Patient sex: F
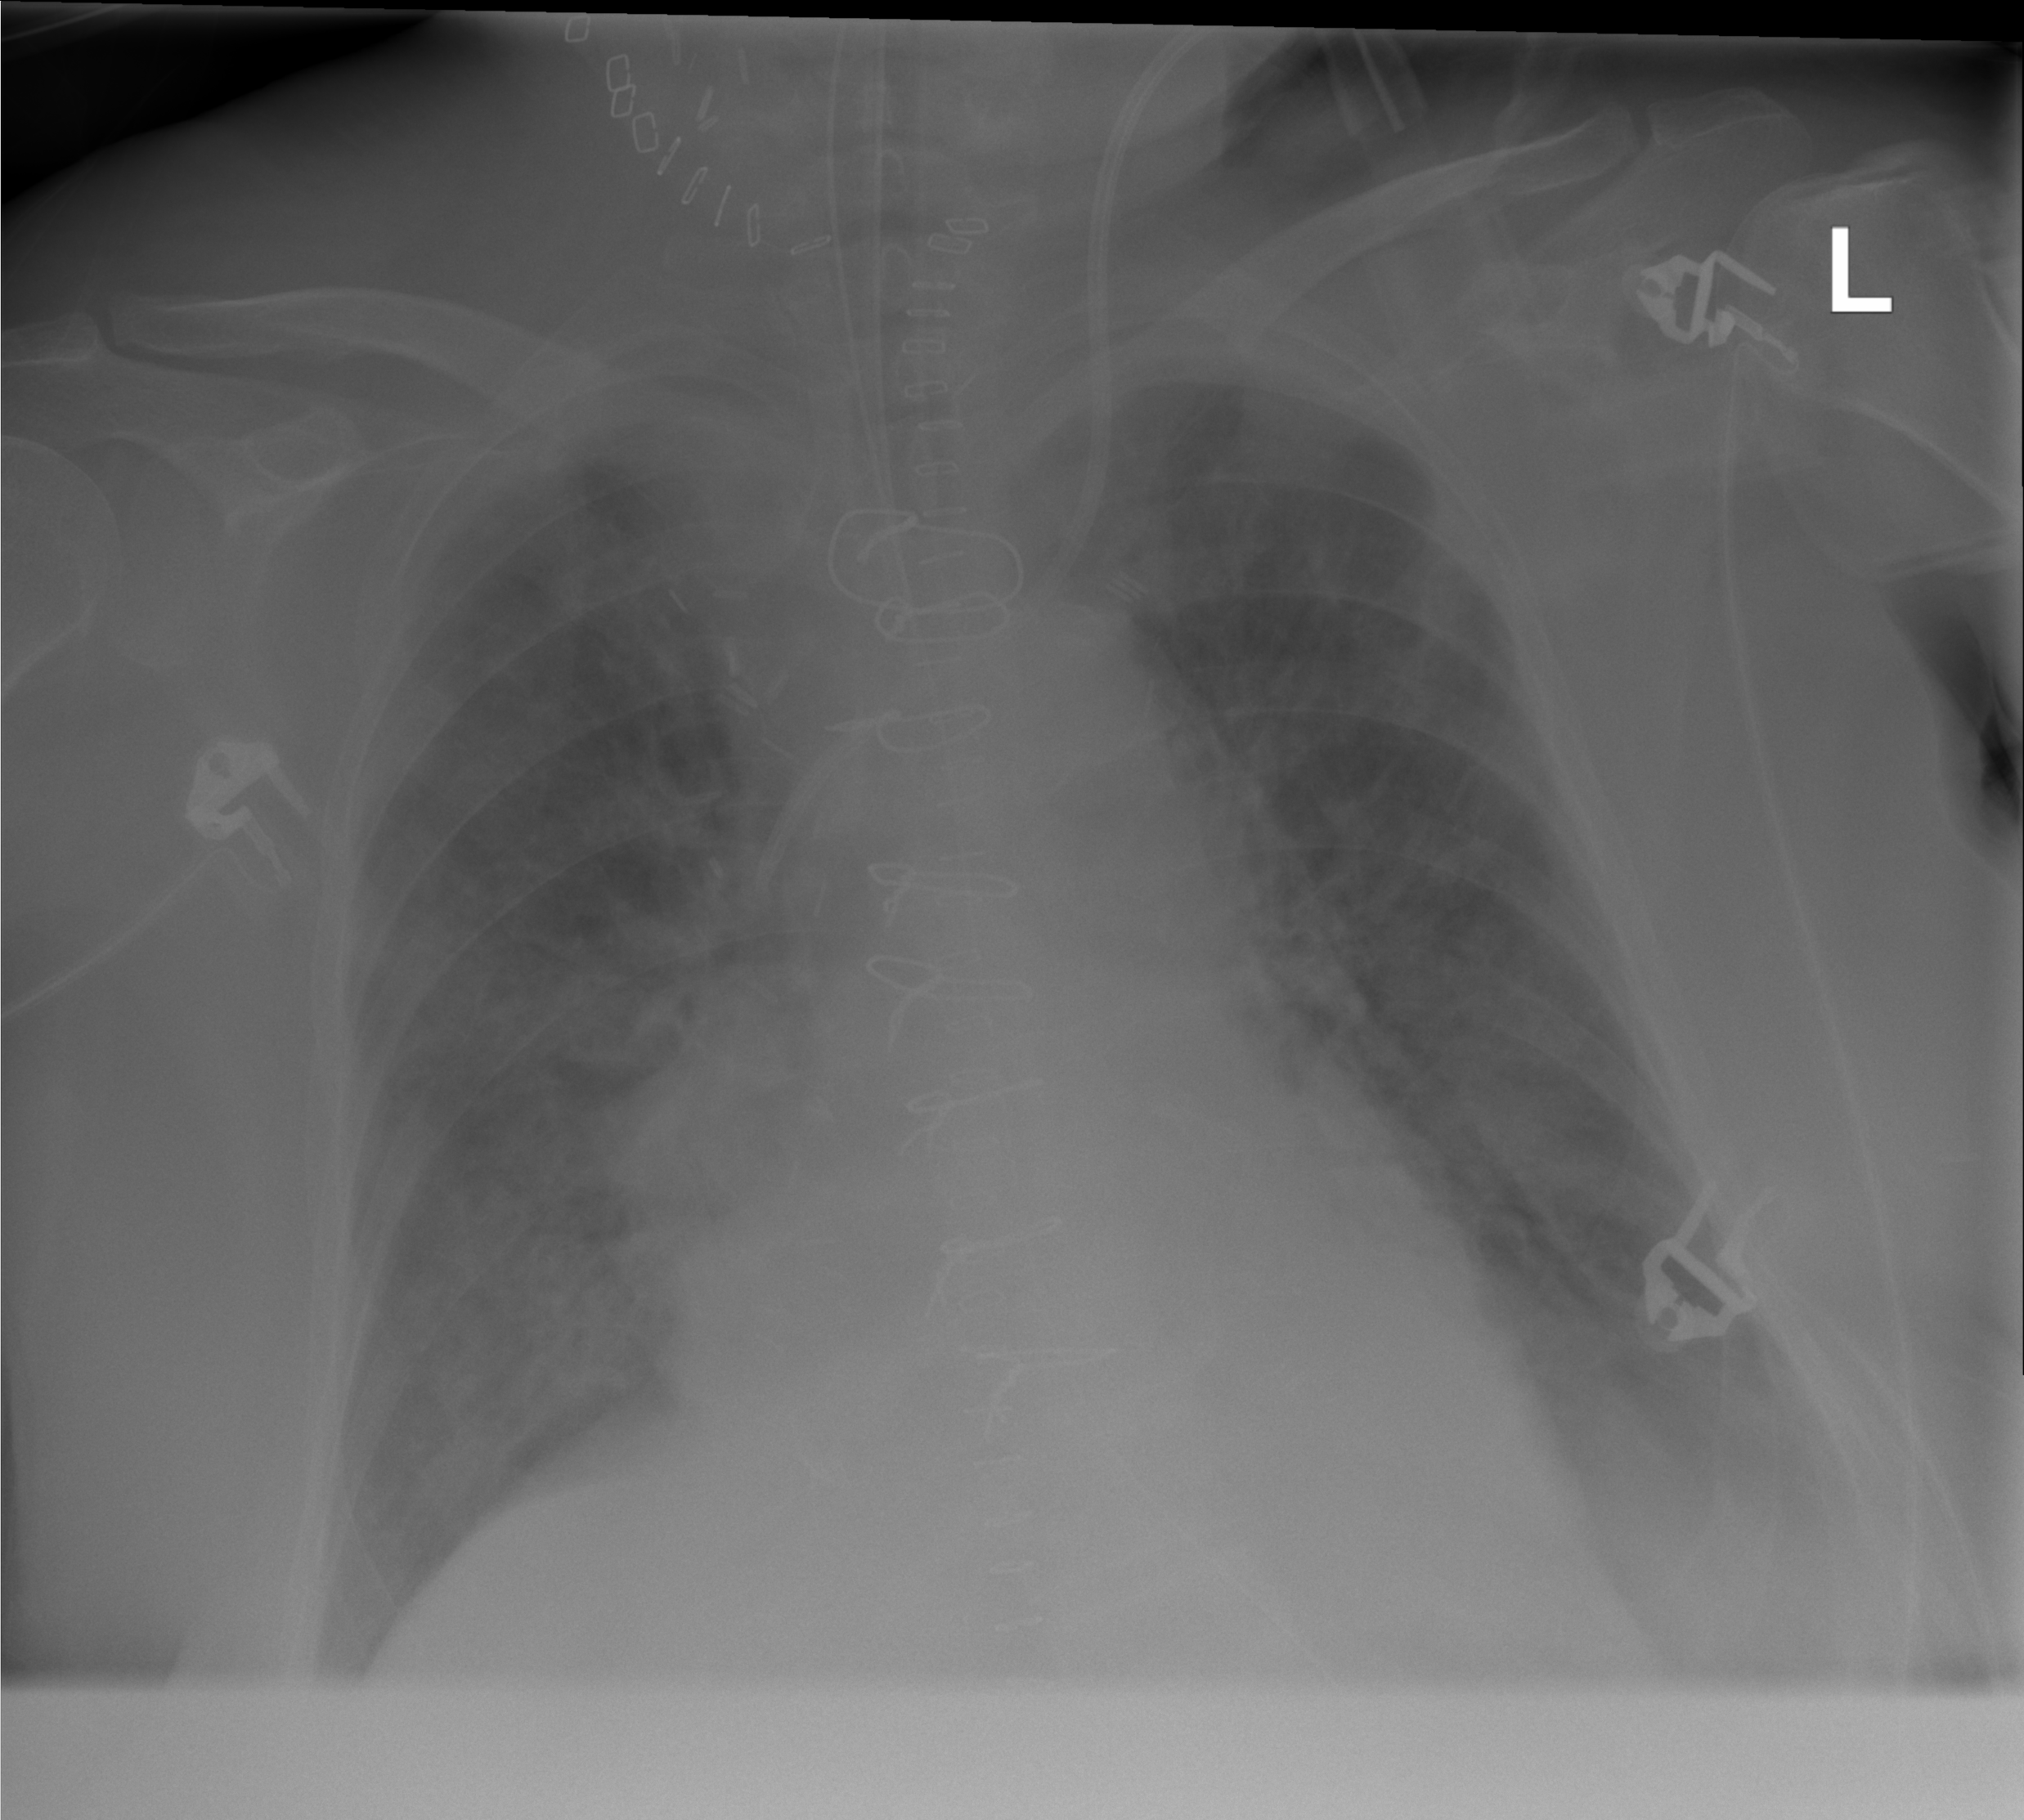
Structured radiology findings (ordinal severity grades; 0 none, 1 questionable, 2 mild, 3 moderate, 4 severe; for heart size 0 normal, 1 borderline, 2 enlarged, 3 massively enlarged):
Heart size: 1
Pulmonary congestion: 2
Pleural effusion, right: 0
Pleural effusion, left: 0
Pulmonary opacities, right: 2
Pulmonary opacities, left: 0
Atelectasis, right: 2
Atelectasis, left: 2